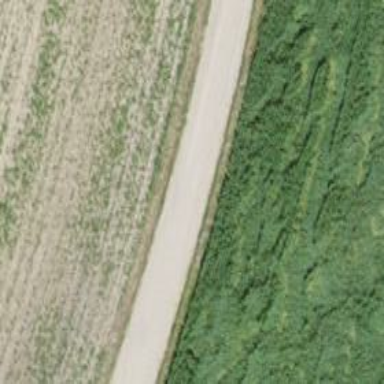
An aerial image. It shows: Track with fine gravel surface. The track type is grade 2.